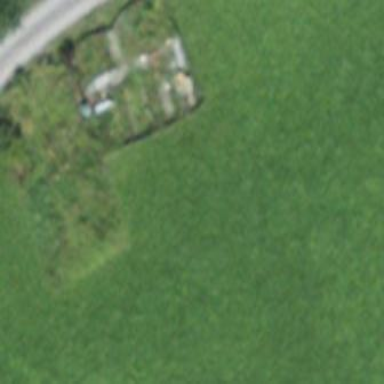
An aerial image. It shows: Allotments area.